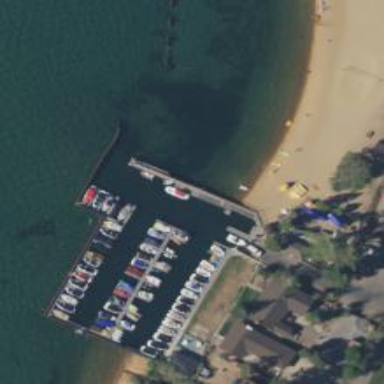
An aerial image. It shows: Slipway on leisure land.